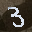
Label: 3